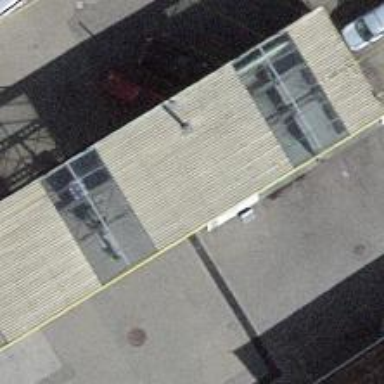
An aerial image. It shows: Car wash facility.